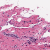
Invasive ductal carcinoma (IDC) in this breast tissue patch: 0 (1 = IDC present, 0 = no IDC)